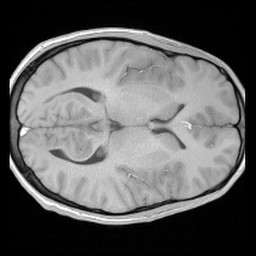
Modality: FLASH
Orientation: axial
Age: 19
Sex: male
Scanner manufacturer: siemens
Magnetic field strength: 3 T
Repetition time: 0.245 s
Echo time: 0.0026 s